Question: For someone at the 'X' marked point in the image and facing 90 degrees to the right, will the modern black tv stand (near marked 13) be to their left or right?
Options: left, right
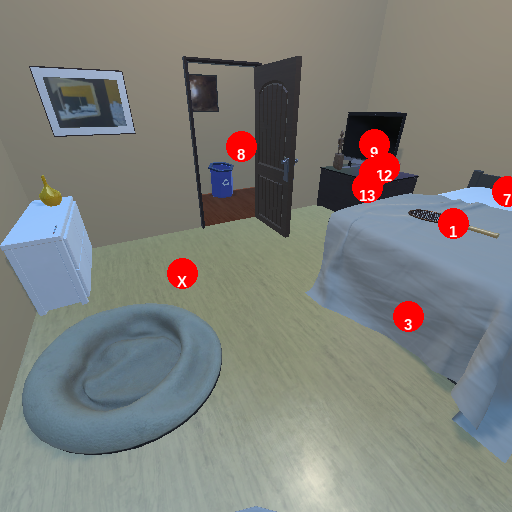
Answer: left